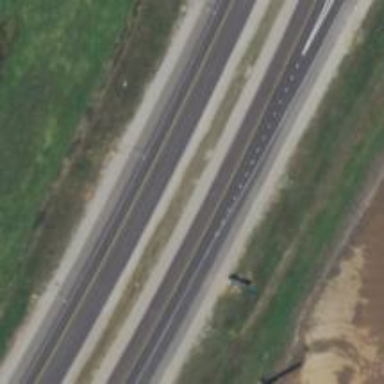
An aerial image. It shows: Asphalt motorway.